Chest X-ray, AP view. Patient: 44 years old, sex M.
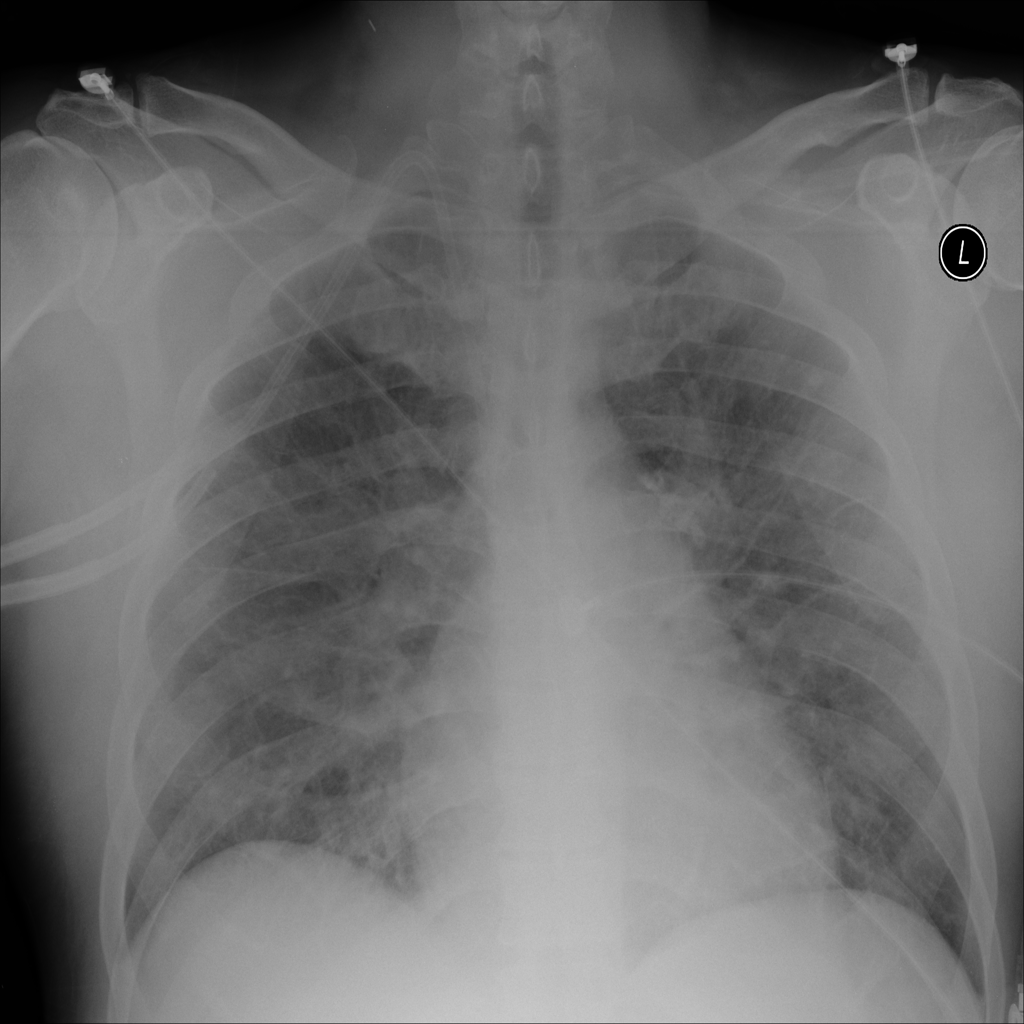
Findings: No Finding